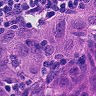
Metastatic tissue present: yes